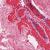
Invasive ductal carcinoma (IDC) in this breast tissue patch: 0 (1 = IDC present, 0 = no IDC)